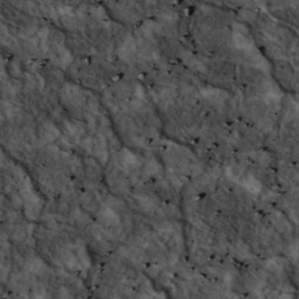
Label: non_frost